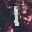
Label: 1